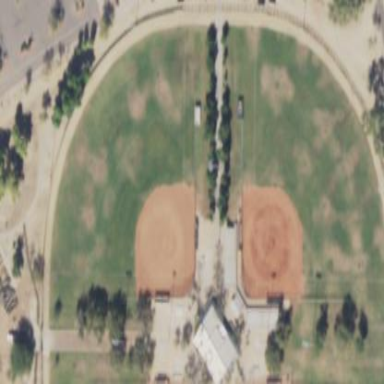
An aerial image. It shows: Baseball pitch for leisure land.